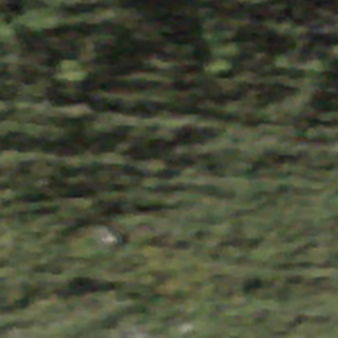
Label: other